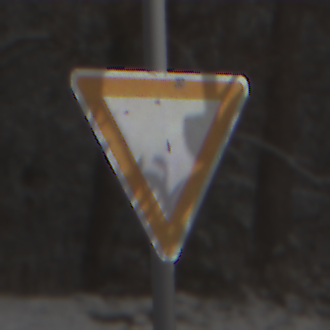
Verkehrszeichen: VorfahrtGewaehren
Umgebung: Outdoor, Nature
Tageszeit: MorningAfternoon
Wetter: PartlyCloudy
Licht: Natural
Jahreszeit: Winter
Kontrast: HighContrast